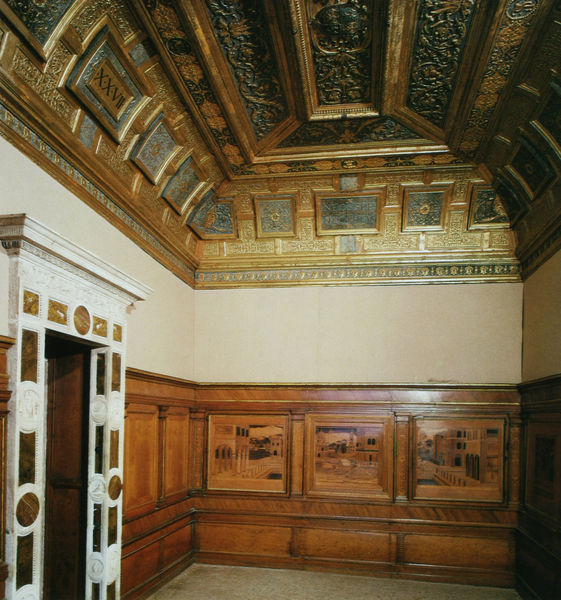
Titel: Zweite Grotta der Isabella d'Este (Corte Vecchia)
Standort: Mantua
Institution: Palazzo Ducale
Schlagwörter: blau, weiß, grün, blumen, braun, bunt, holz, marmor, raum, tür, zimmer, gebäude, haus, schloss, muster, ornament, wand, architektur, rahmen, innenraum, kirche, boden, gold, decke, relief, türe, bank, saal, detail, inschrift, dekor, jahreszahl, foto, wände, eingang, gewölbe, motiv, palast, intarsie, intarsien, portal, zahl, kassetten, kassettendecke, vierecke, vertäfelung, römisch, kassette, deckenmalerei, paneel, holzverkleidung, tüt, täfelung, jagdzimmer, vertäfelt, xxvii, intasien, holzintarsien, honzintarsie